Question: How can I have something like Emulator Swipe to unlock Gesture? What I want is Animation where user will drag a circle left or right and base action on Whether it was dragged left or right. How can this be achived? Something similar to Unlock shown in image below.
Thanks,
Umesh

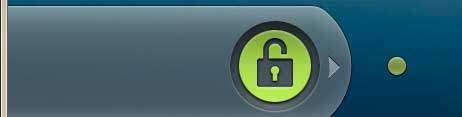
Answer: Have found one sample solution. Suggestion for similar good libraries is welcomed.
<URL>